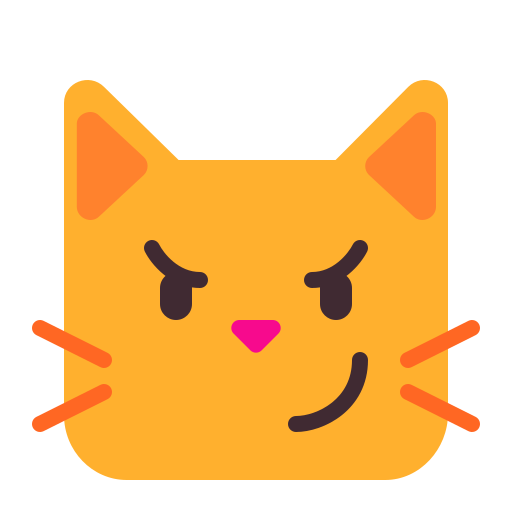
cat with wry smile flat